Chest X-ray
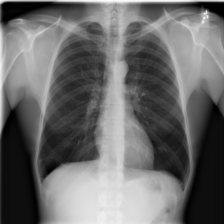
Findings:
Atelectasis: negative
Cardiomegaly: negative
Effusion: positive
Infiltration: negative
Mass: negative
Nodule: negative
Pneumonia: negative
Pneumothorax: negative
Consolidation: negative
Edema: negative
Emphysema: negative
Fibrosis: negative
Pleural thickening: positive
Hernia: negative